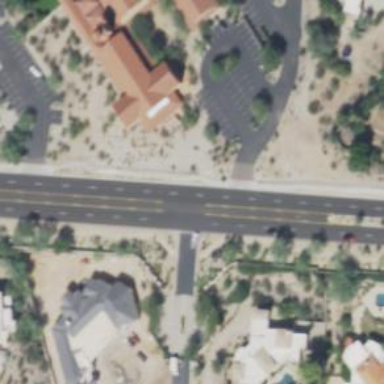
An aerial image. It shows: Secondary road with asphalt surface.